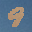
Label: 9